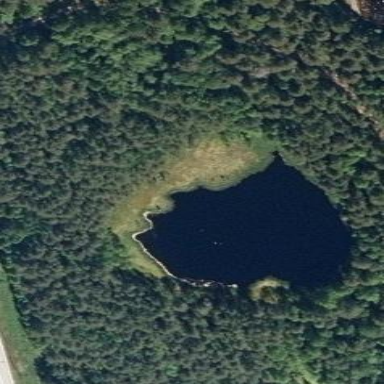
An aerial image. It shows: Lake with natural water.